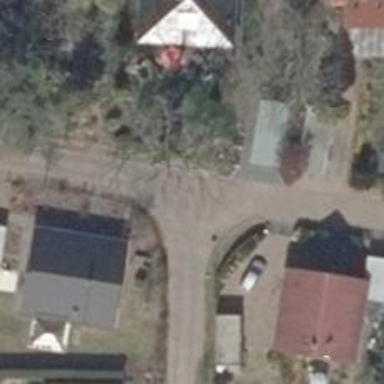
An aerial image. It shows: Residential road.